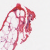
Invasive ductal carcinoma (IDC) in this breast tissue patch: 0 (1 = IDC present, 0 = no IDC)